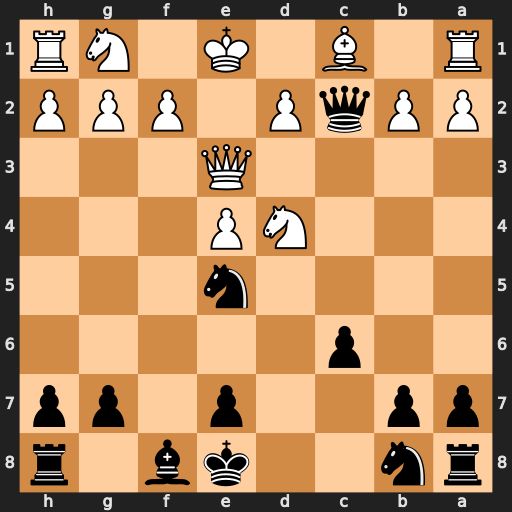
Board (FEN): rn2kb1r/pp2p1pp/2p5/4n3/3NP3/4Q3/PPqP1PPP/R1B1K1NR
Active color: b
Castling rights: KQkq
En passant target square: -
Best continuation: Nd3+ Ke2 Nxc1+